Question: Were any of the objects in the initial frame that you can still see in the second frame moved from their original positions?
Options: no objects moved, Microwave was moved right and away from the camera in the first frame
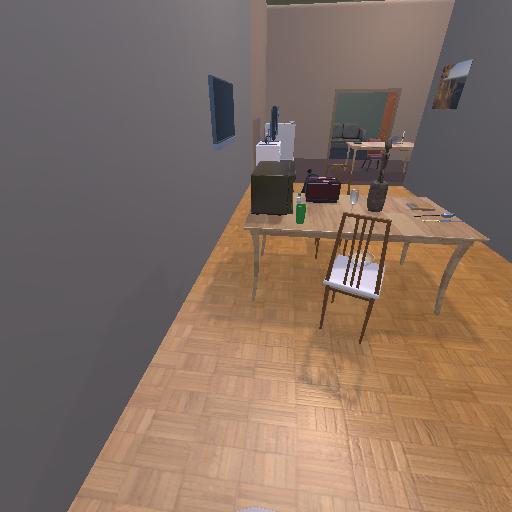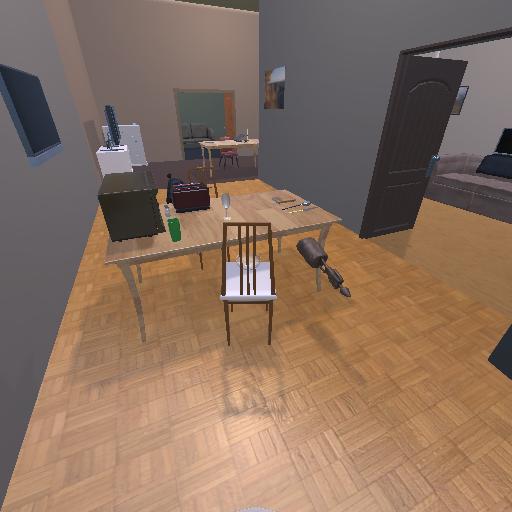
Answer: no objects moved